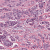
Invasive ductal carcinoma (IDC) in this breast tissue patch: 1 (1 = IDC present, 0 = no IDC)